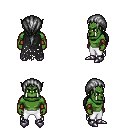
a pixel art fantasy rpg character, male body template, orc, green skin, black tattered cape, white pants, gray ponytail hairstyle, leather bracers, metal boots, four views (front, back, left, right), 2x2 character sprite sheet, small pixel art, hard edges, no anti-aliasing